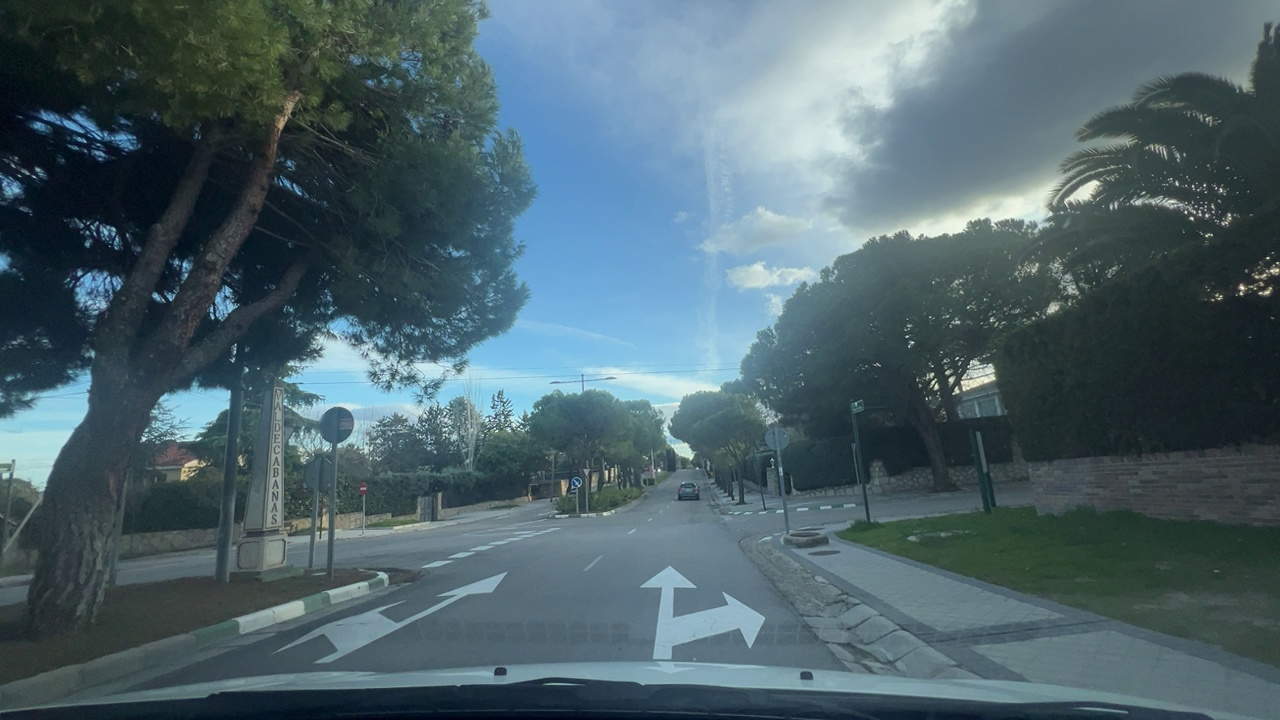
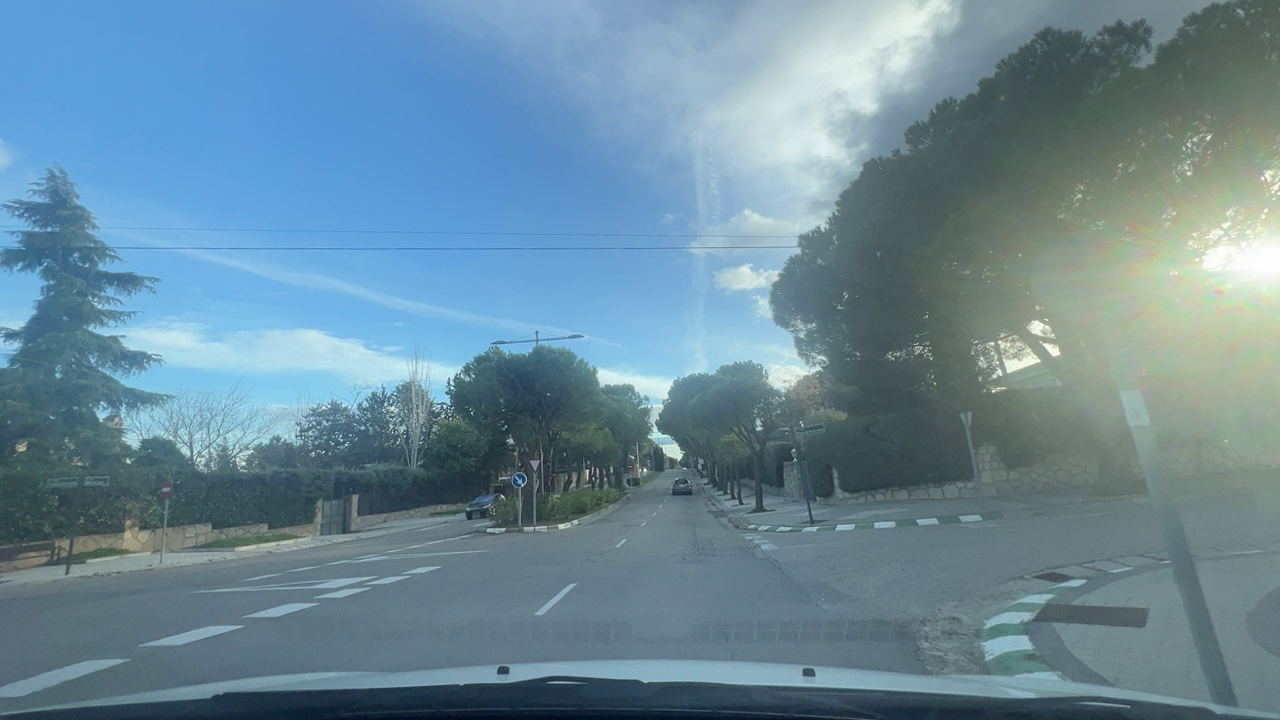
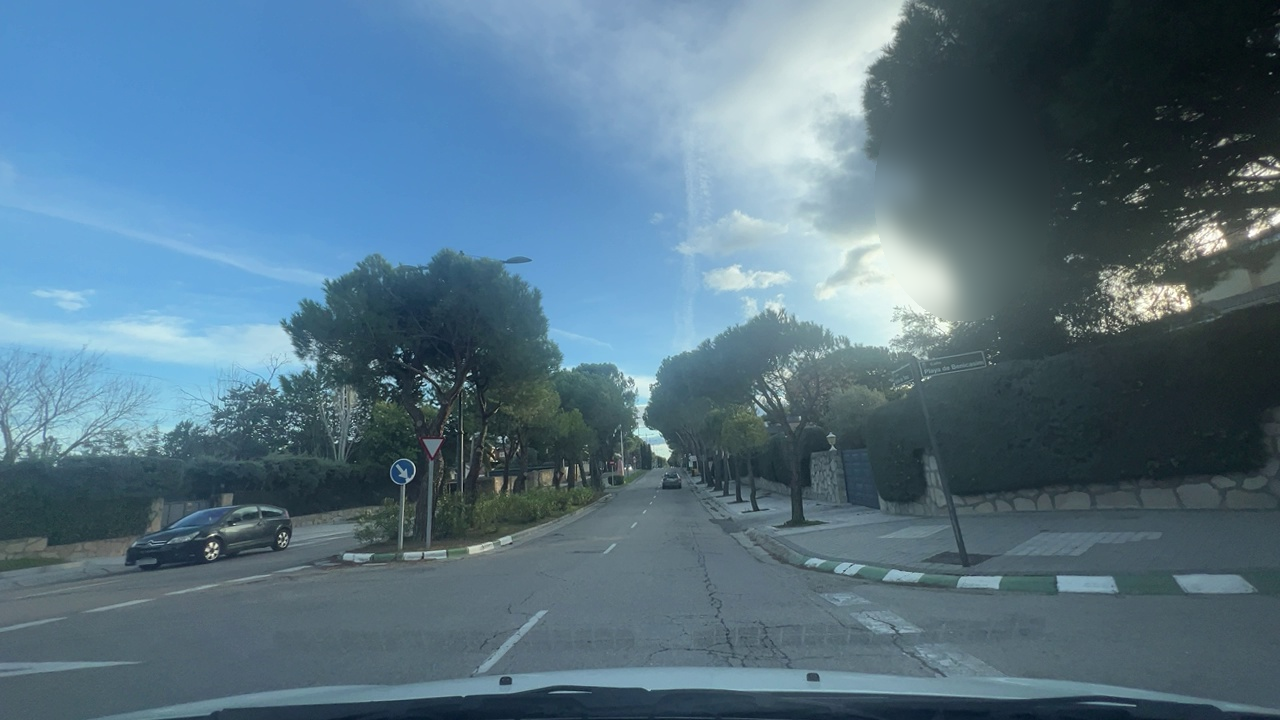
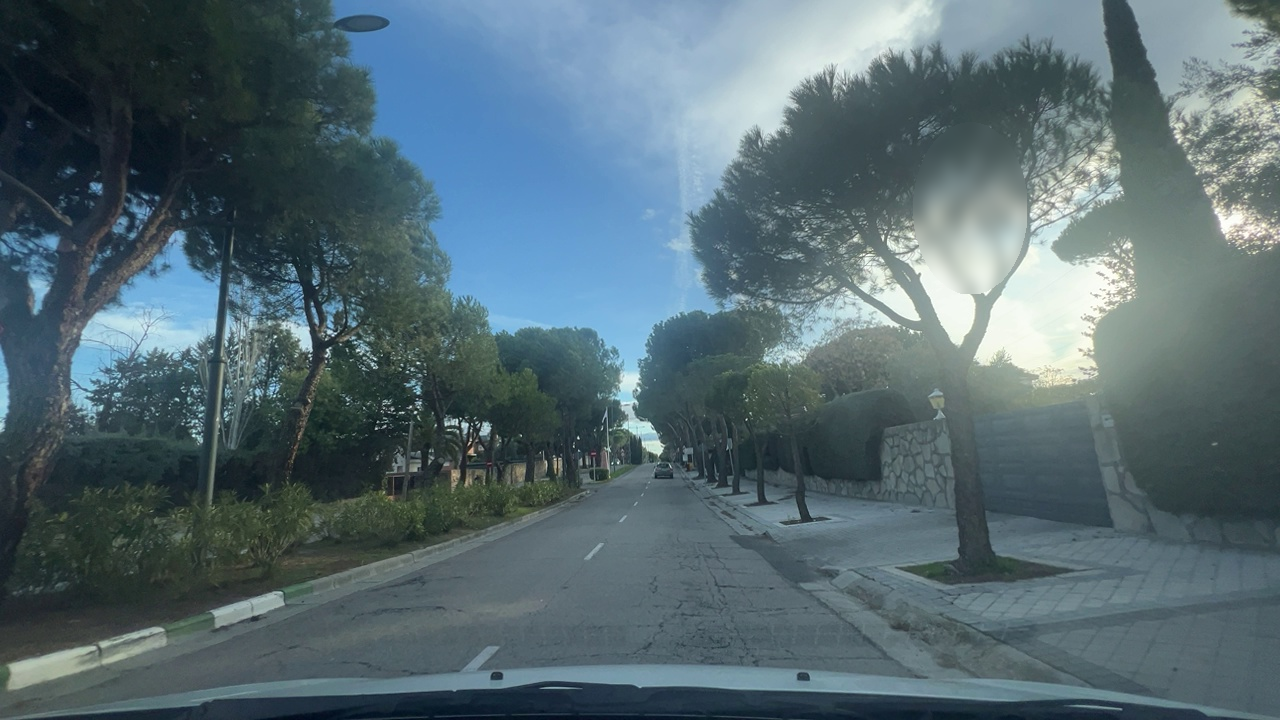
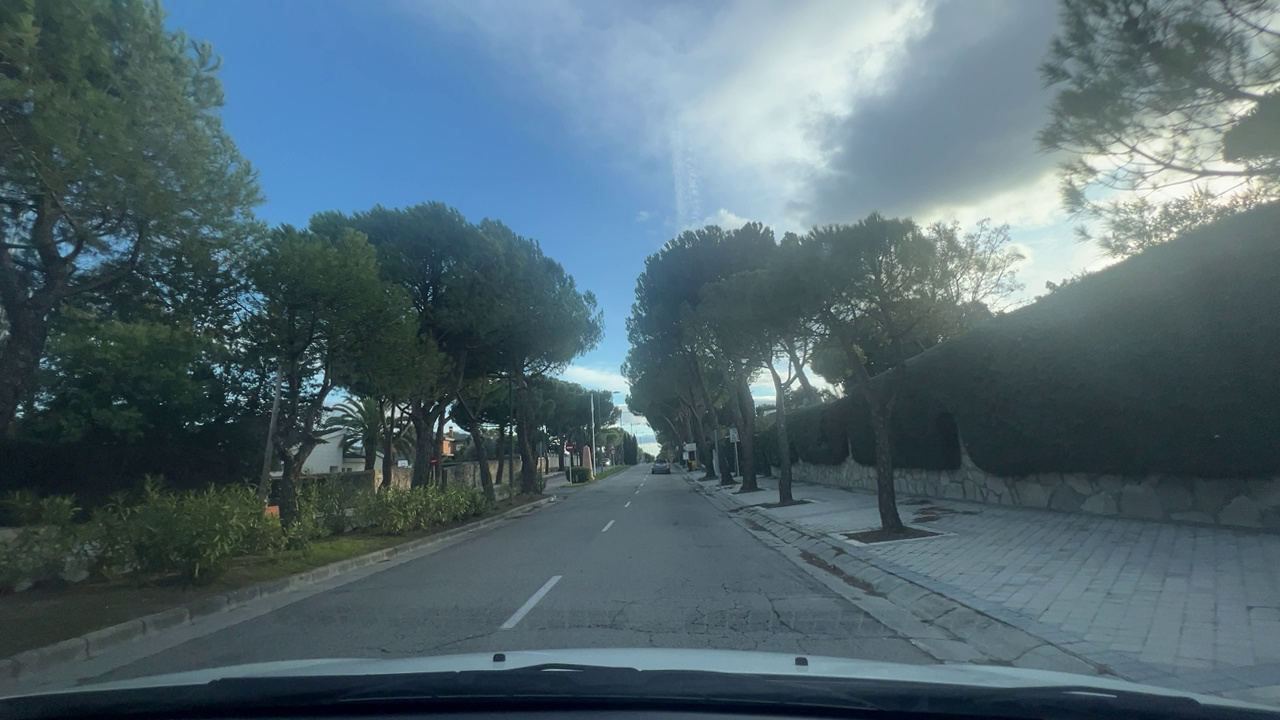
Situation: Intersection road
Question: Is there an intersection ahead in the ego direction of travel?
Answer: Yes
Reasoning: Cross streets and traffic signals are visible ahead.

Situation: Intersection road
Question: Do lane markings remain continuous through the intersection in the ego lane?
Answer: No
Reasoning: Lane markings are interrupted through the intersection

Situation: Intersection road
Question: Is there a visible gap or discontinuity in the ego lane markings?
Answer: Yes
Reasoning: The lane markings disappear within the intersection area.

Situation: Intersection road
Question: Do lane markings from two different lanes converge into a single lane?
Answer: No
Reasoning: No lane markings converge into the other